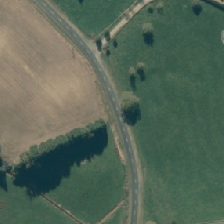
Land cover: shortrotation_cropland